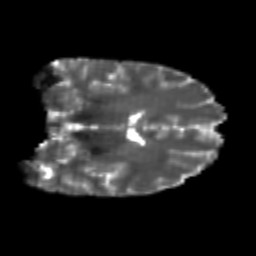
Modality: T2w
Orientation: coronal
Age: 23
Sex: female
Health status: healthy
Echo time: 0.074 s